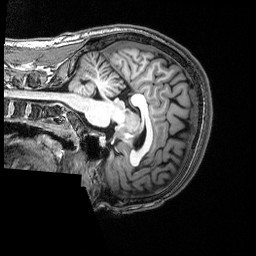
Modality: T1w
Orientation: sagittal
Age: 23
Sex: male
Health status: healthy
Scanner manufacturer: siemens
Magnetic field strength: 3 T
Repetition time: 2.53 s
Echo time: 0.00339 s